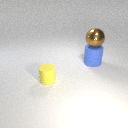
large blue rubber cylinder to the right of small yellow rubber cylinder